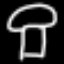
Label: mushroom